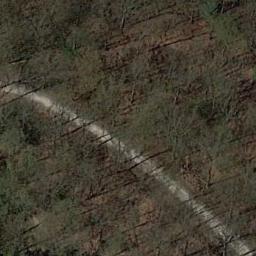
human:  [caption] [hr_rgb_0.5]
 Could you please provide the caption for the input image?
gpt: The forest has some sparse green trees randomly arranged and a road goes through the forest .

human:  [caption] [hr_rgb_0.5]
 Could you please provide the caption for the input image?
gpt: There are some crisscross paths on this land .

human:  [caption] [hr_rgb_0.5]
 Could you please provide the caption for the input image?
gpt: There is a road goes through the forest .

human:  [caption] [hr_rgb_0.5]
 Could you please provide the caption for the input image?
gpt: A narrow and curved earth road passes through the  forest with many withered trees .

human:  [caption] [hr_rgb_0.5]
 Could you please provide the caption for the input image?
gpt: A sparse forest with some withered trees .